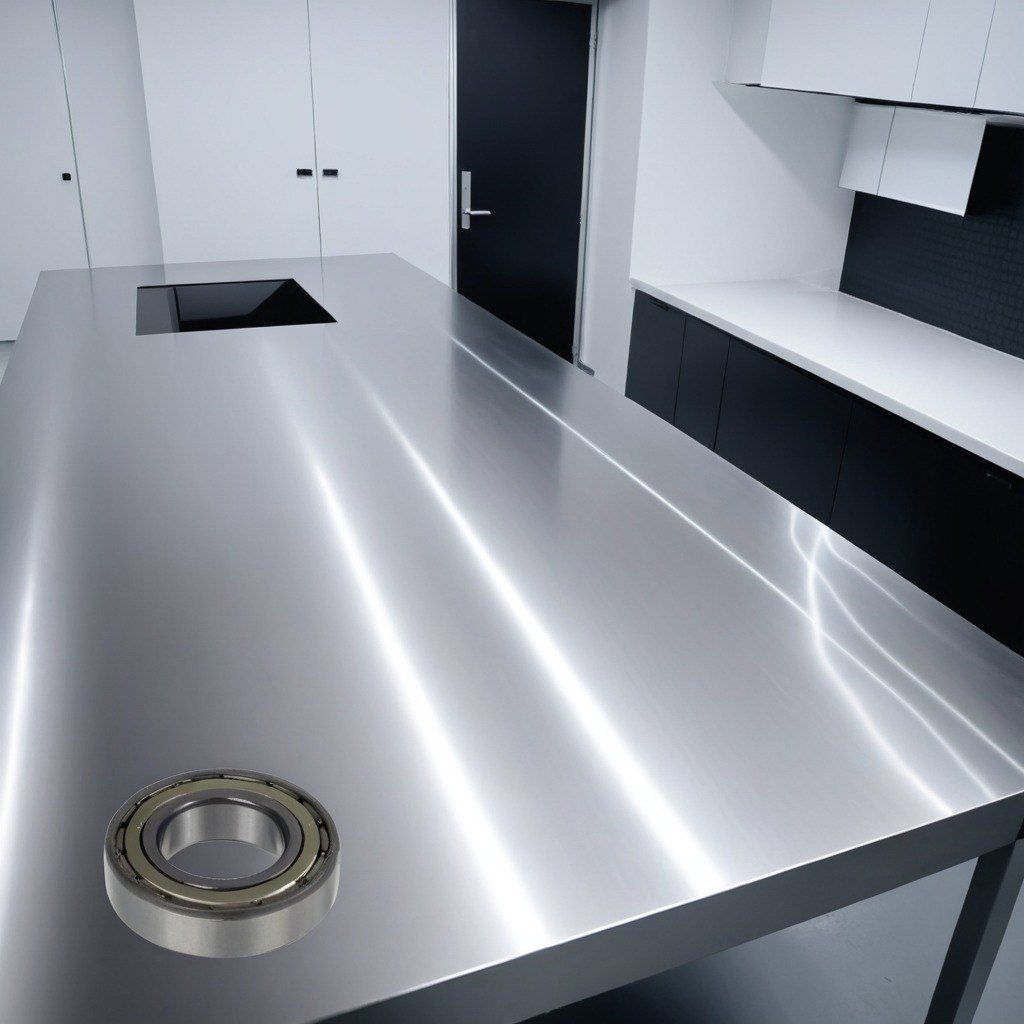
A metal ball bearing is lying on the stainless steel table in a high-end prototyping lab.